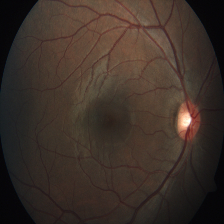
Diabetic retinopathy grade: Severe